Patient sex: M
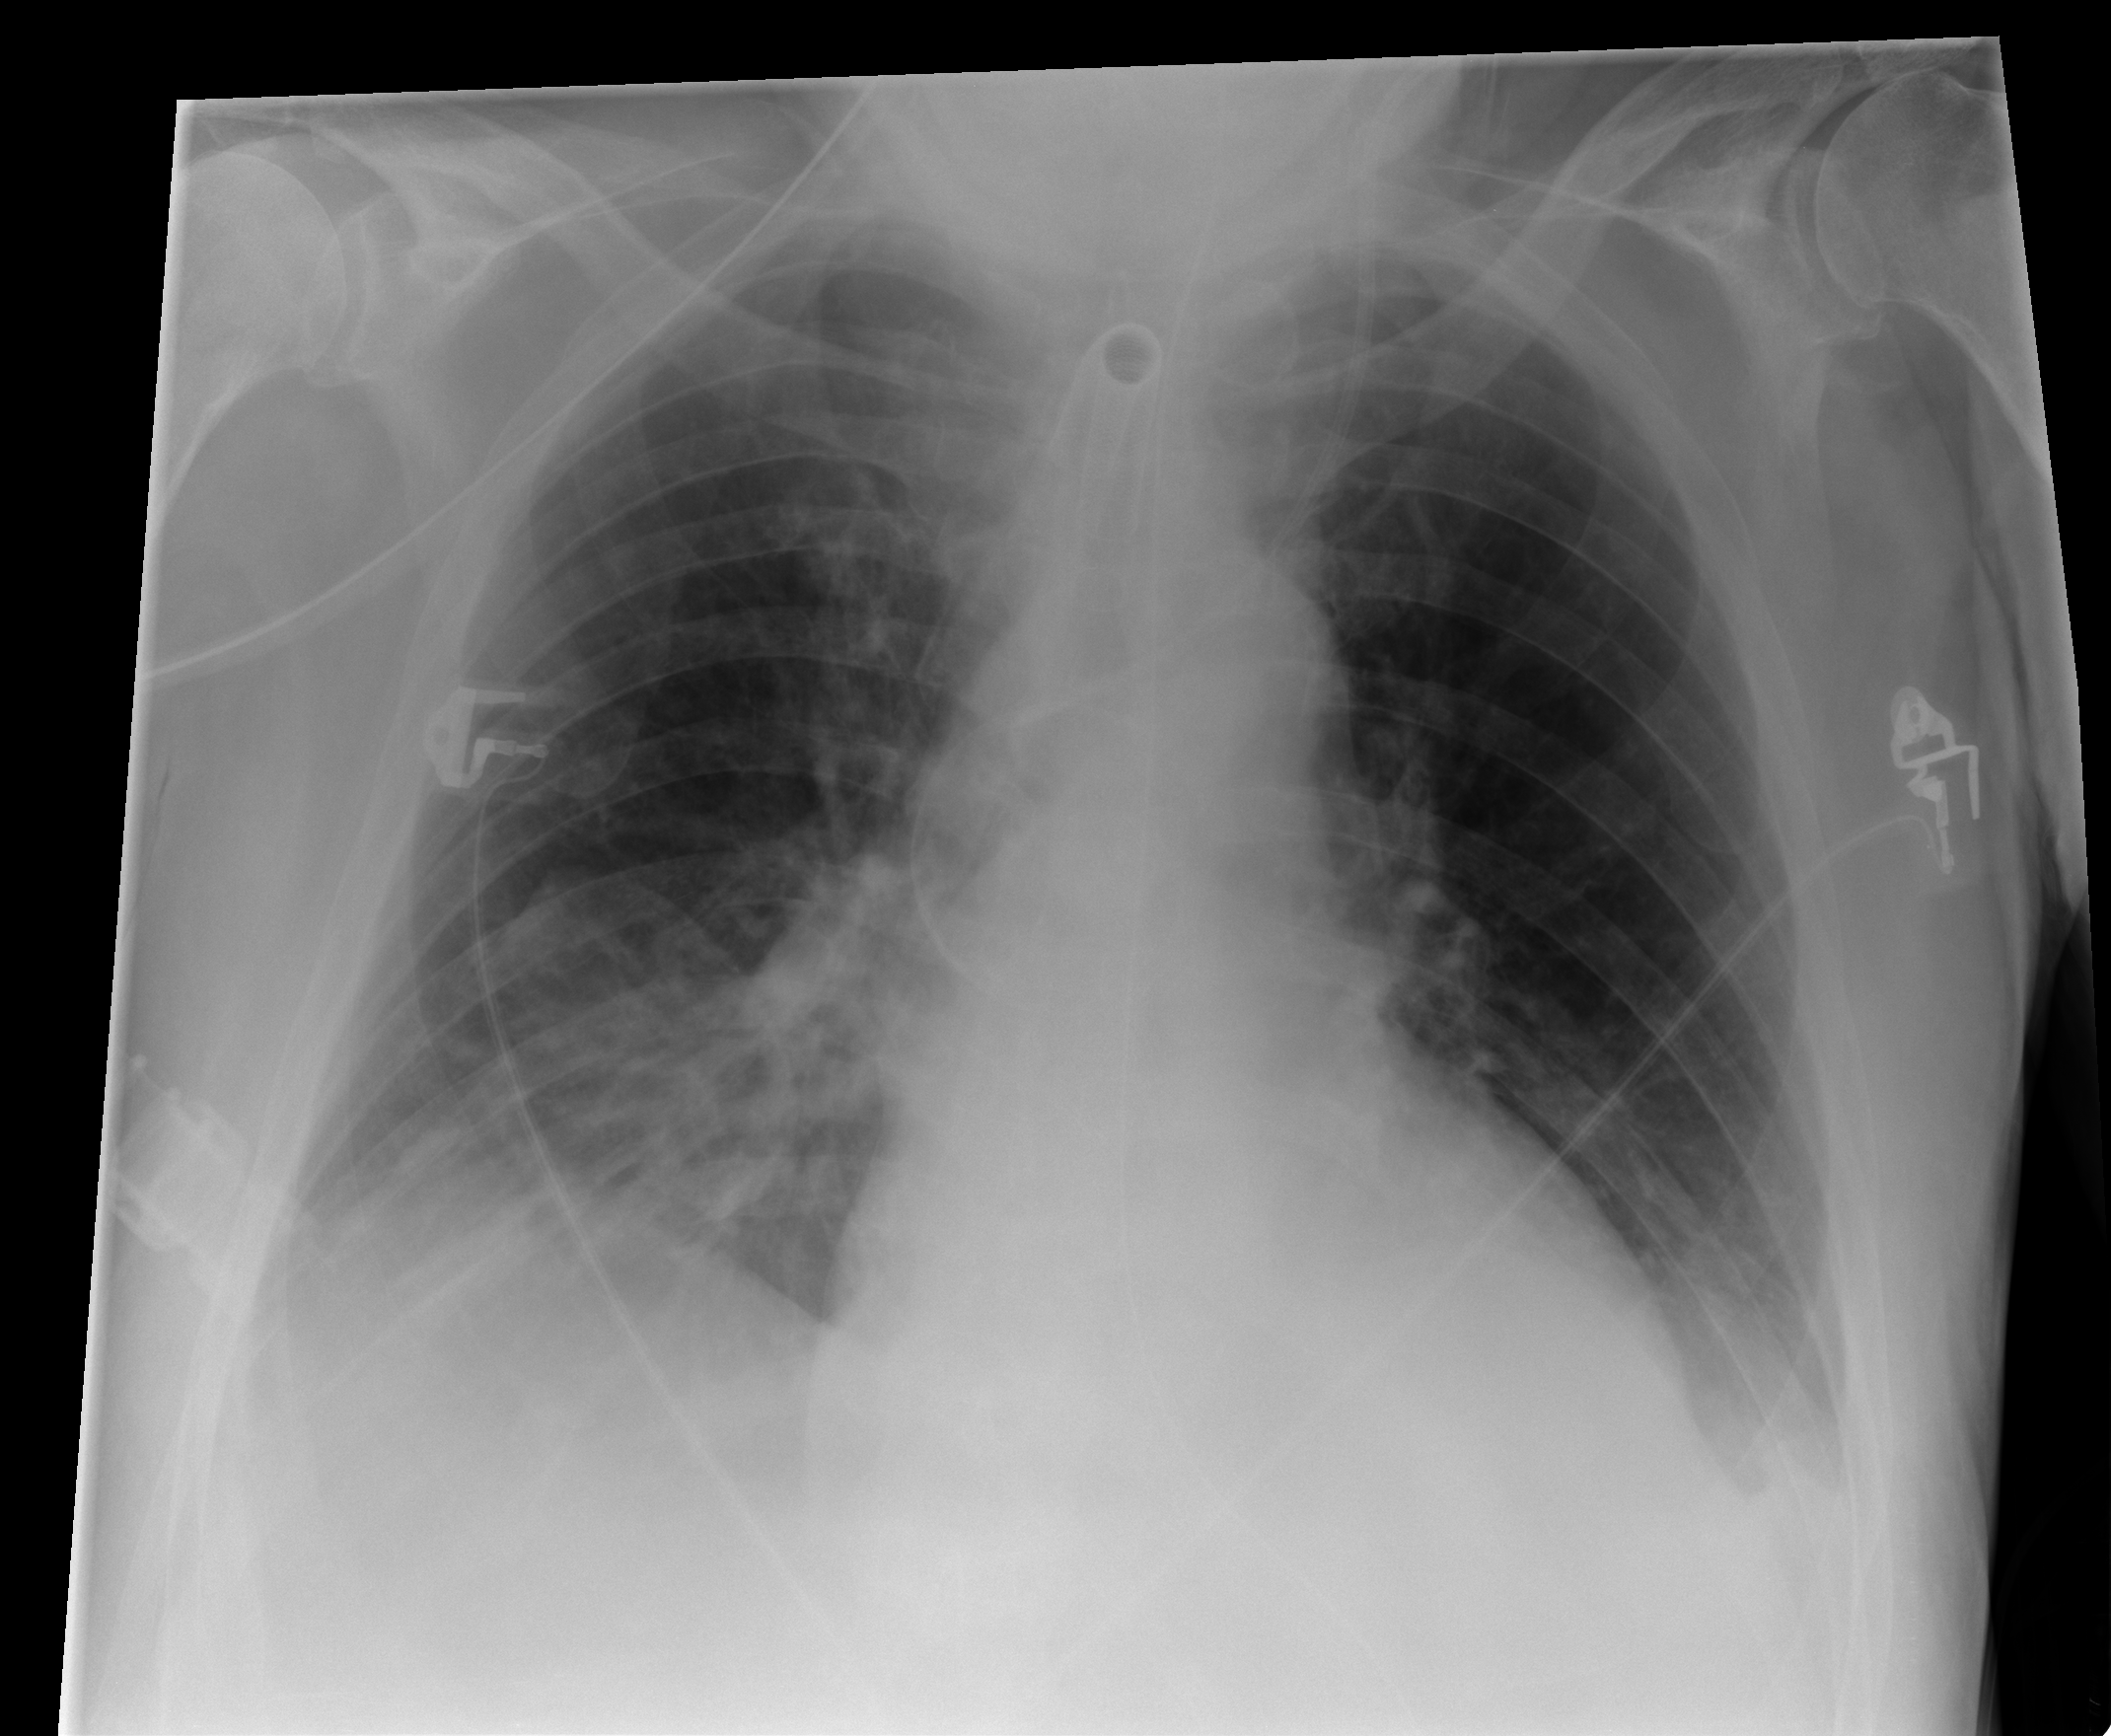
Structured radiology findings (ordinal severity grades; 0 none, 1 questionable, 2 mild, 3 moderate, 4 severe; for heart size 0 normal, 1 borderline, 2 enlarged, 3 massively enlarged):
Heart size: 0
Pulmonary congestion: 0
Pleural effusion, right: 2
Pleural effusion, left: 2
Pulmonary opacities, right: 2
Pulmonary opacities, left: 0
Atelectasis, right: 2
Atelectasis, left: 2